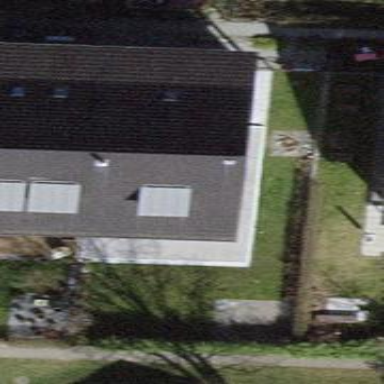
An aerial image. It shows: Terrace building with gabled roof.